Question: I am working on a MEAN application and I don't know how can I make my ui-router work as expected.
I have an index.html template where i load all my javascript and css that my application needs to work like and inside the index's body i have set an 'ui-view'.
The first state I'm using is login, that uses all index's body 'ui-view'. When users is logged in succesfully, it redirects to a home.html page (state: home) which also is using all index's body. Home has a sidebar a header and a content. Inside home's content i'm placing a nested 'ui-view'.
I want every content that comes next inside home's 'ui-view'. And if it's possible i want to make home abstract so i dont have to do 'home.state1', etc.
To clarify things i have draw an image (I know, my mspaint level is impressive).

And here are my states:
'''
myApp.config(function ($stateProvider, $urlRouterProvider) {
$urlRouterProvider.otherwise("login");
$stateProvider
.state('login', {
url: '/login',
templateUrl: '../views/login.html',
resolve: {
deps: ['$ocLazyLoad', function ($ocLazyLoad) {
return $ocLazyLoad.load([{
name: 'myApp',
files: [
'js/controllers/LoginCtrl.js',
'css/login.css'
]
}]);
}]
}
})
.state('home', {
url: '/home',
templateUrl: '../views/home.html',
resolve: {
deps: ['$ocLazyLoad', function ($ocLazyLoad) {
return $ocLazyLoad.load([{
name: 'myApp',
files: [
'js/controllers/homeCtrl.js',
'css/template.css'
]
}]);
}]
}
})
});
'''
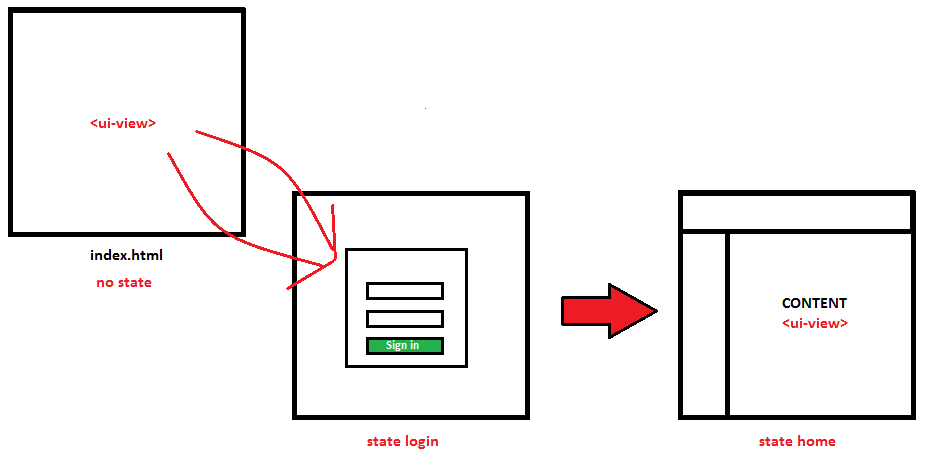
Answer: Here is an exemple of multiple states with some statics parts (menus etc...)
See it working in this <URL>
Here are the states definitions :
'''
app.config(function($stateProvider, $urlRouterProvider){
$urlRouterProvider.otherwise('/login');
$stateProvider
.state('login', {
url: '/login',
templateUrl: 'login.html',
controller: 'LoginCtrl'
})
//This is not a real view so we put it abstract
//This will manage the menus
.state('app', {
abstract: true,
templateUrl: 'app.html',
controller: 'AppCtrl'
})
.state('app.home', {
url: '/home',
templateUrl: 'home.html',
controller: 'HomeCtrl'
})
.state('app.greetings', {
url: '/greetings',
templateUrl: 'greetings.html',
controller: 'GreetCtrl'
})
});
'''
Hope it helped, if you have any other question feel free to ask.
EDIT : I personally prefer to call the abstract state "app" cause it symbolize the application view.